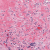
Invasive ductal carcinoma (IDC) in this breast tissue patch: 1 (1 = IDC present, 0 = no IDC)